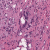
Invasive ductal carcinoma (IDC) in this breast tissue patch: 1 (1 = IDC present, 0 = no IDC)